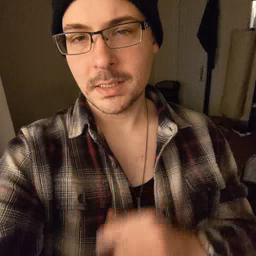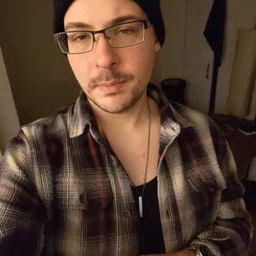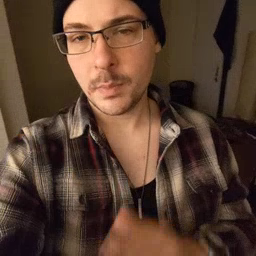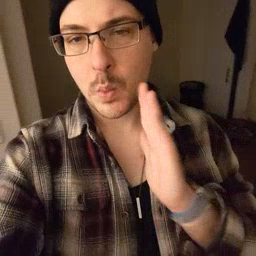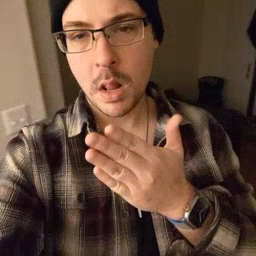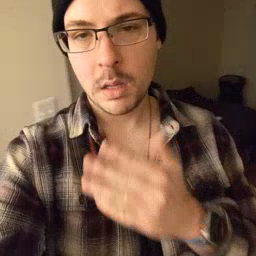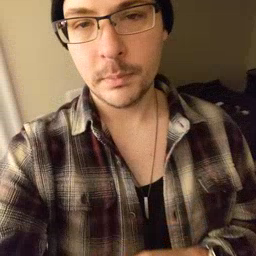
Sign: will